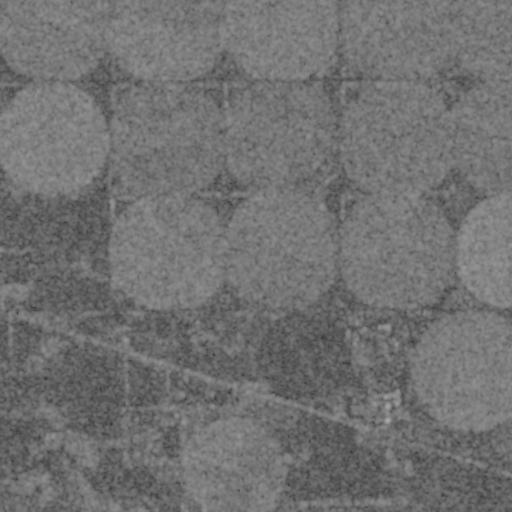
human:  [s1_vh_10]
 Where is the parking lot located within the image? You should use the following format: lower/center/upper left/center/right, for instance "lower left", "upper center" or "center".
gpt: The parking lot is located in the lower right of the image.
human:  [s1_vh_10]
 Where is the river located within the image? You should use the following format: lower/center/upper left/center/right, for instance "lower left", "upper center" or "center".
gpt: The river is located in the lower of the image.
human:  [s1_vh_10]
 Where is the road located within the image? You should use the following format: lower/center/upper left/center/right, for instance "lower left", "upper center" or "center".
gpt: There is no road in the image.

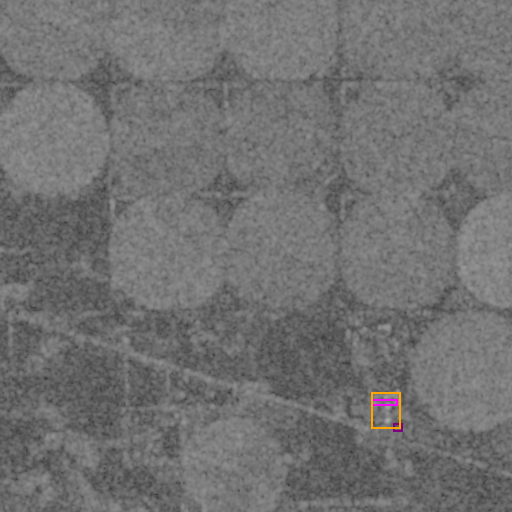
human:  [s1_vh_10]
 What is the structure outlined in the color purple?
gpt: The structure outlined in purple is a parking lot.
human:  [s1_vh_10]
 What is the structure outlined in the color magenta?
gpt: The structure outlined in magenta is a building.
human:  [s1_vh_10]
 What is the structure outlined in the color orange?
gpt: The structure outlined in orange is a building.
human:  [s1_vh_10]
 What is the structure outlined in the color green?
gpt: There is no green outline.